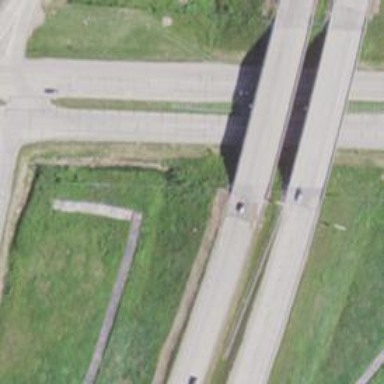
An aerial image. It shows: Bridge over motorway.